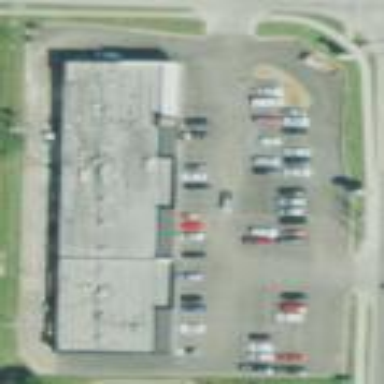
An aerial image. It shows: Retail area.